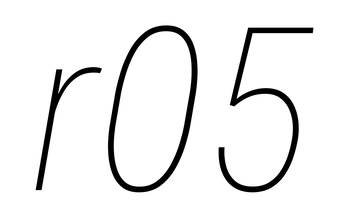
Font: Roboto-Italic_Condensed_Thin_Italic